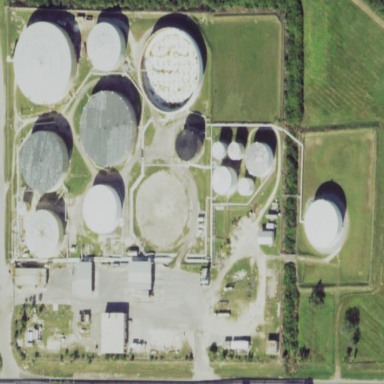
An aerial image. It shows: Industrial area designated as petroleum terminal.